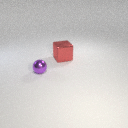
large red metal cube behind small purple metal sphere